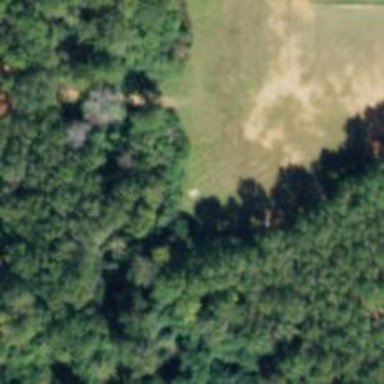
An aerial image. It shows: Disc golf tee area.